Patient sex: M
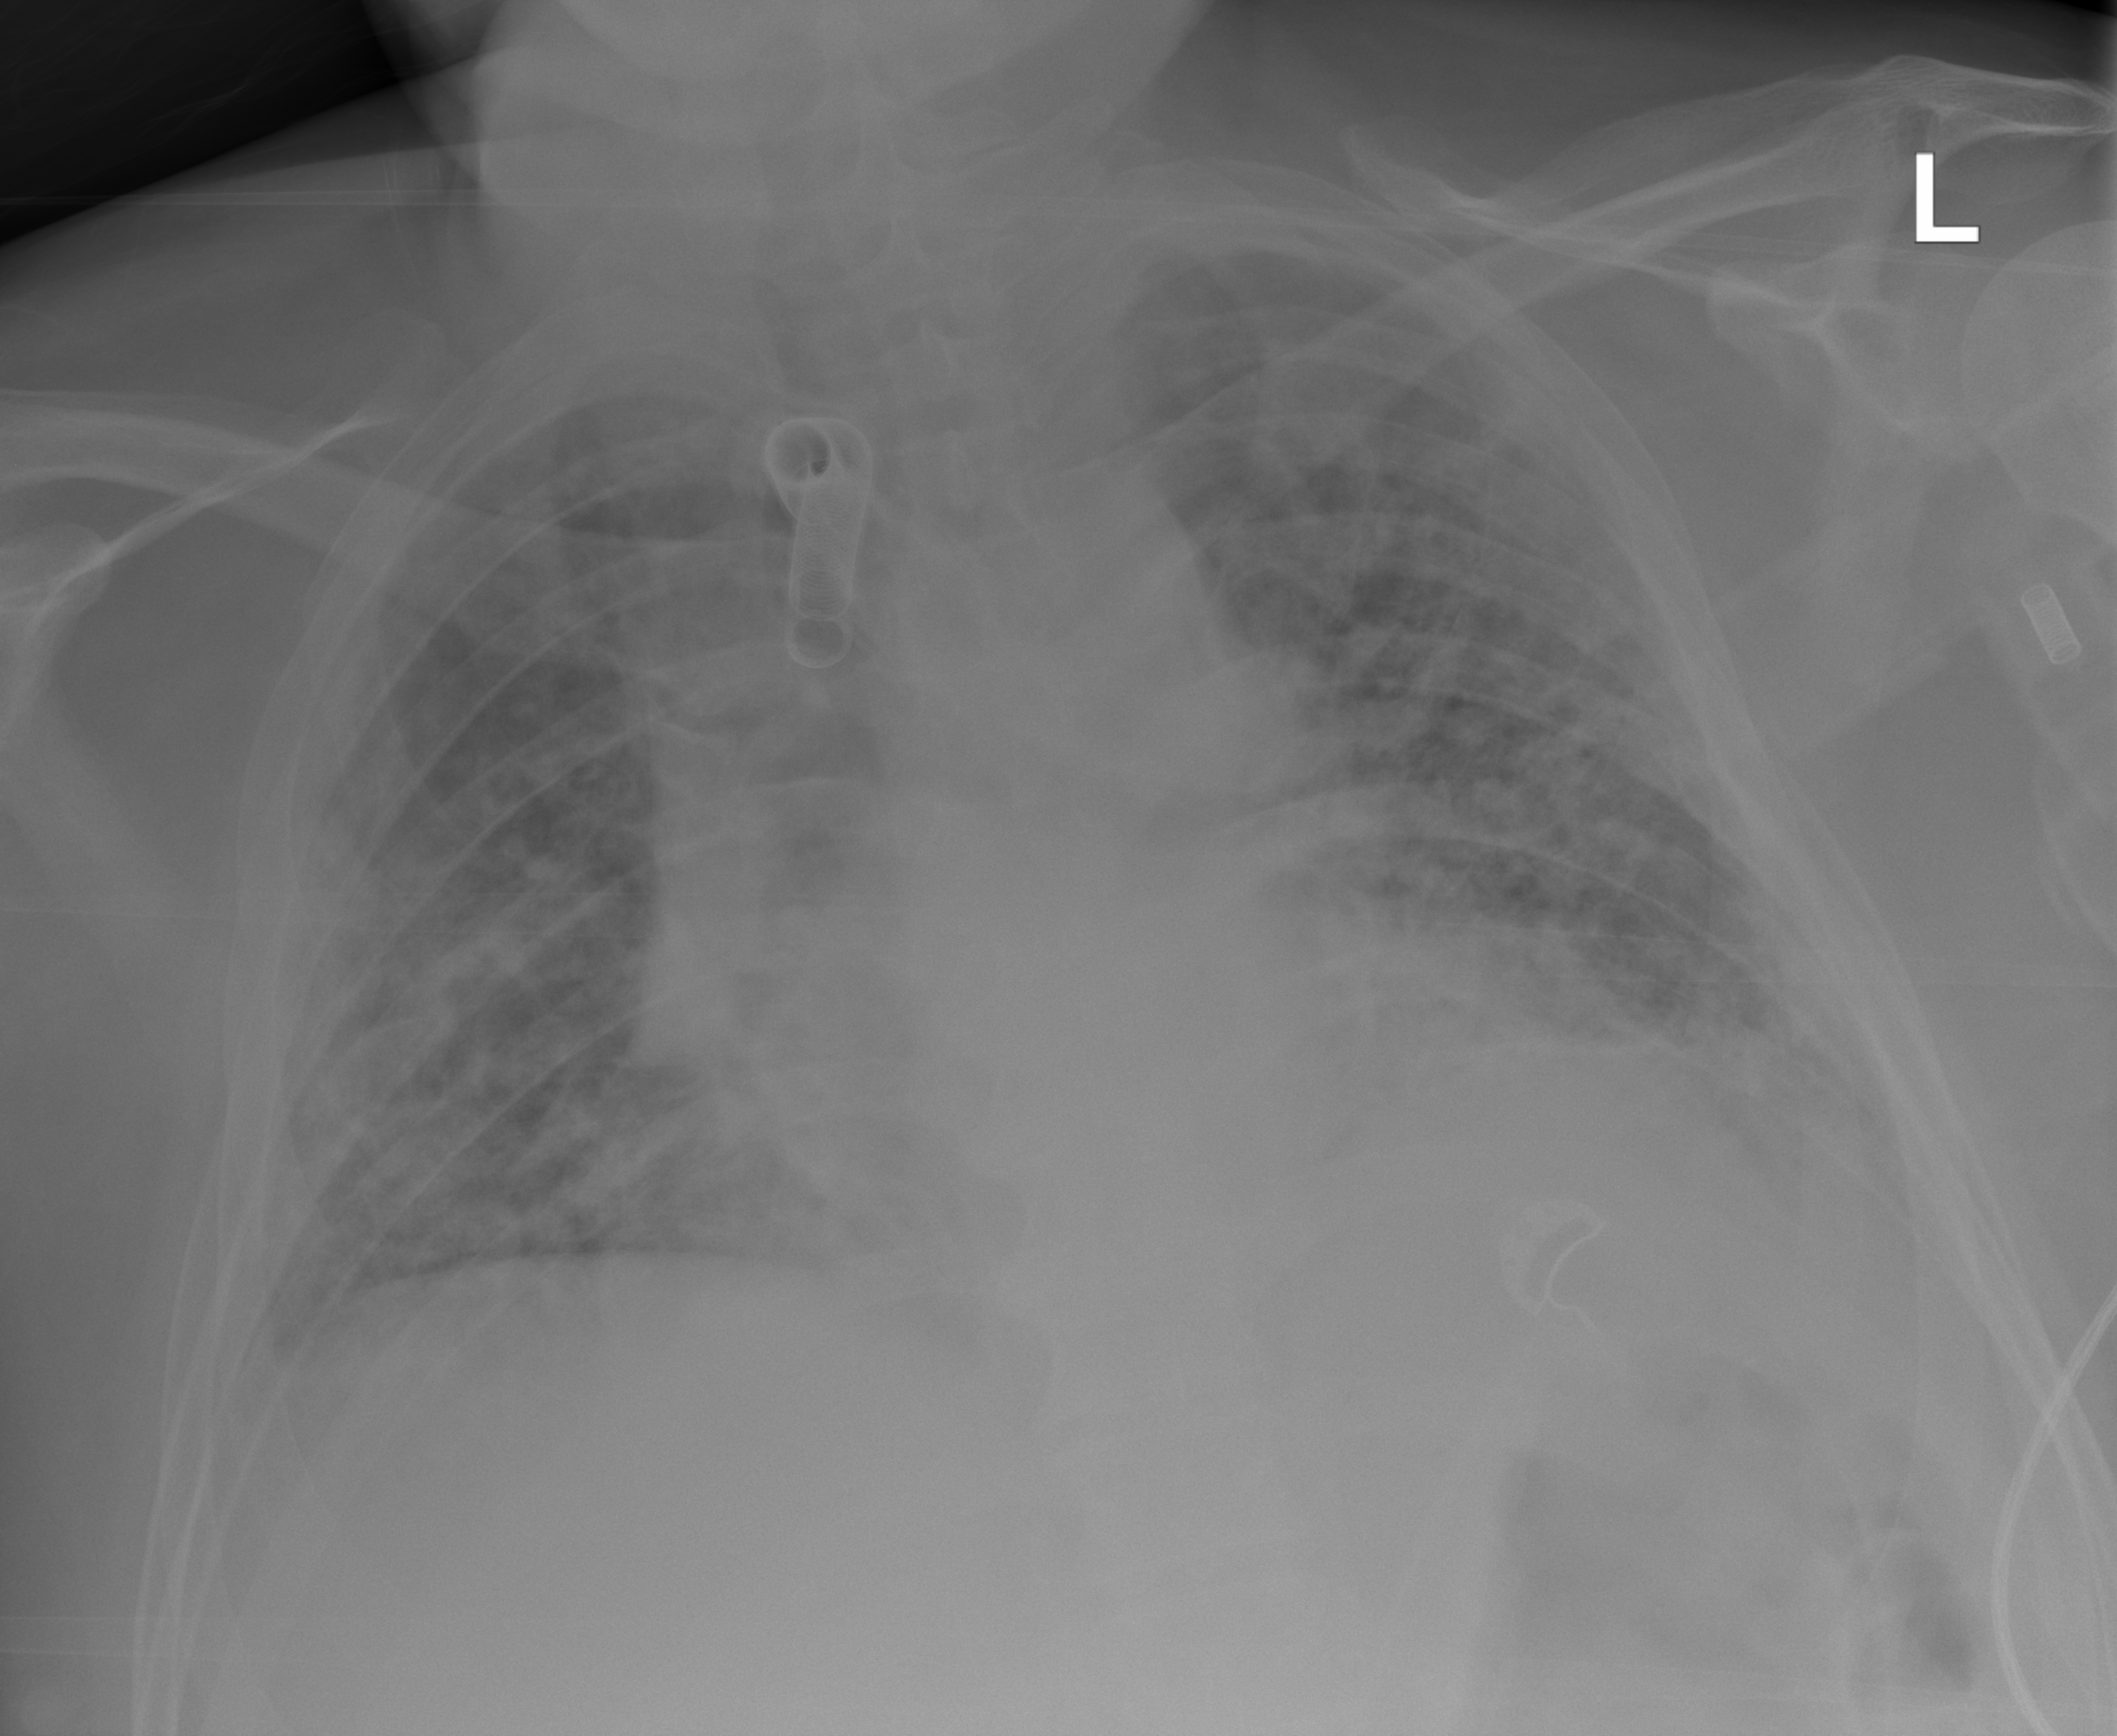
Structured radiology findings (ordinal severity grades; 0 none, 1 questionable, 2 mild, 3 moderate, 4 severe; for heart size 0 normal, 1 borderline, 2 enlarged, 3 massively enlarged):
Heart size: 2
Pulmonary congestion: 2
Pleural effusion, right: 0
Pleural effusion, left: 2
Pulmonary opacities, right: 3
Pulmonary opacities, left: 3
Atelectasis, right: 2
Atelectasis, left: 2